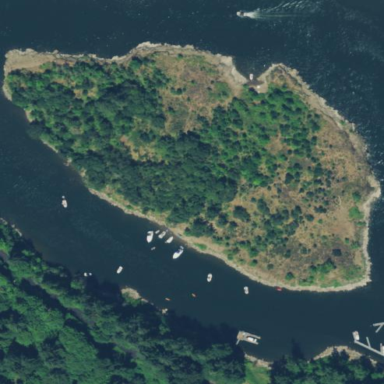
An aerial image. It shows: Islet covered with scrub vegetation.